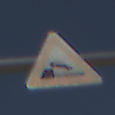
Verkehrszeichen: Ufer
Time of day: Midday
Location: Outdoor (Nature)
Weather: Clear
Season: NotSpecified
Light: Natural